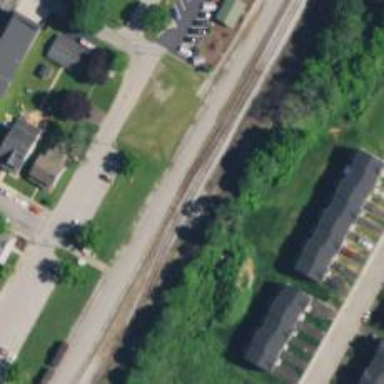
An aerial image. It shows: Preserved rail yard. The area contains preserved railway tracks.